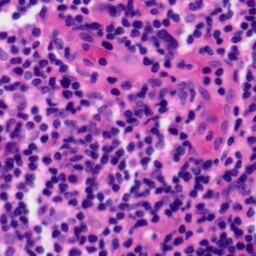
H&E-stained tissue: Tonsil